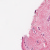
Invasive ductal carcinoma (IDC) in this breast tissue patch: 0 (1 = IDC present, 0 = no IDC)